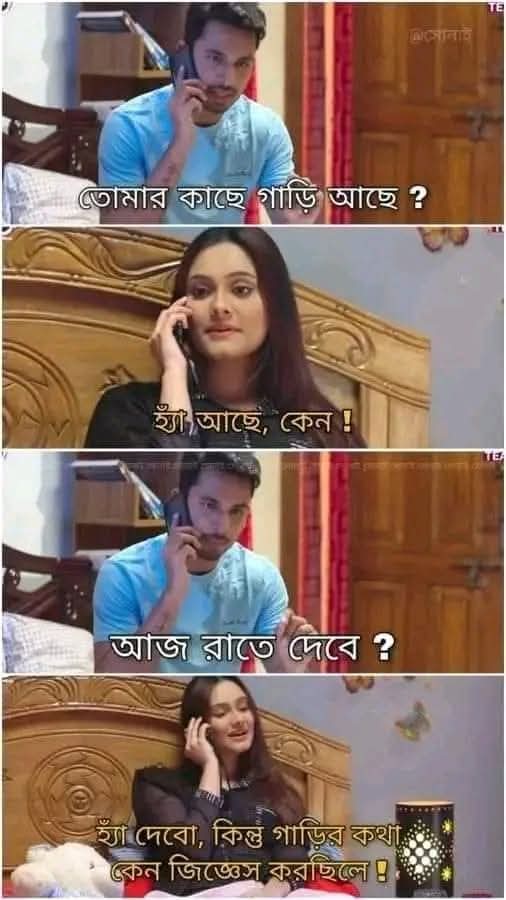
Text: সোনাই
তোমার কাছে গাড়ি আছে?
হ্যাঁ আছে, কেন!
আজ রাতে দেবে?
হ্যাঁ দেবো, কিন্তু গাড়ির কথা কেন জিজ্ঞেস করছিলে!

Label: Non Hate